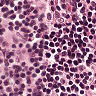
Metastatic tissue present: no